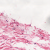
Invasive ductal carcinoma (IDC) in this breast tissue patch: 0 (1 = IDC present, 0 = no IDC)